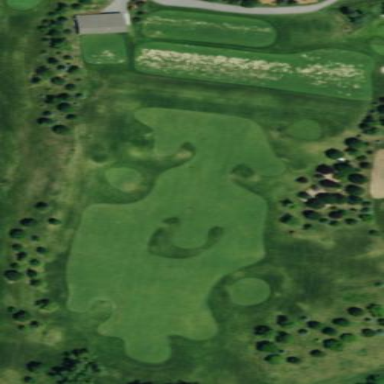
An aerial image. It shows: Driving range for golf on grass.